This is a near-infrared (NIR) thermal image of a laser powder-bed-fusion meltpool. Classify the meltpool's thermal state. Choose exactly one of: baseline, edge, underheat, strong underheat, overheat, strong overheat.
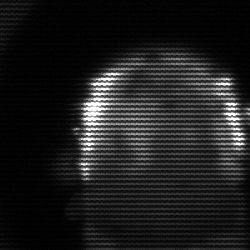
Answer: baseline